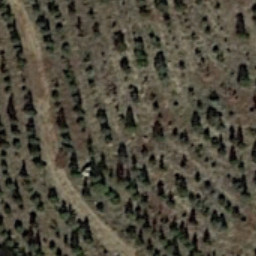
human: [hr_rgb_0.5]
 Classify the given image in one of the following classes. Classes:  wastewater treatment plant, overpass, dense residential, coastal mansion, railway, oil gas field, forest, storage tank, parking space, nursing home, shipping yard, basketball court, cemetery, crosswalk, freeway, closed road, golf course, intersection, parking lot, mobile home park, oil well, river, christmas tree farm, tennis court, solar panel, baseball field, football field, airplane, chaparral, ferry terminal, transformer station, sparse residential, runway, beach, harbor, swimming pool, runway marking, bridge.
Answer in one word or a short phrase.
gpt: christmas tree farm